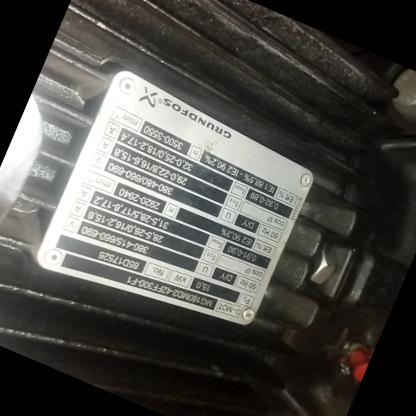
Klasa: tabliczka-znamionowa